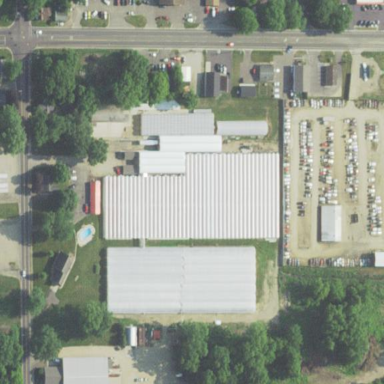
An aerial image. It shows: Greenhouse.